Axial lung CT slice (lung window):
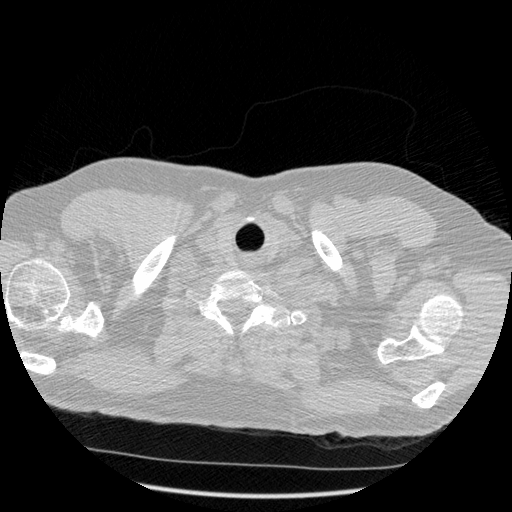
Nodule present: no